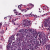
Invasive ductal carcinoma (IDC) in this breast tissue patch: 0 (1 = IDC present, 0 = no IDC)